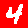
Digit: 4